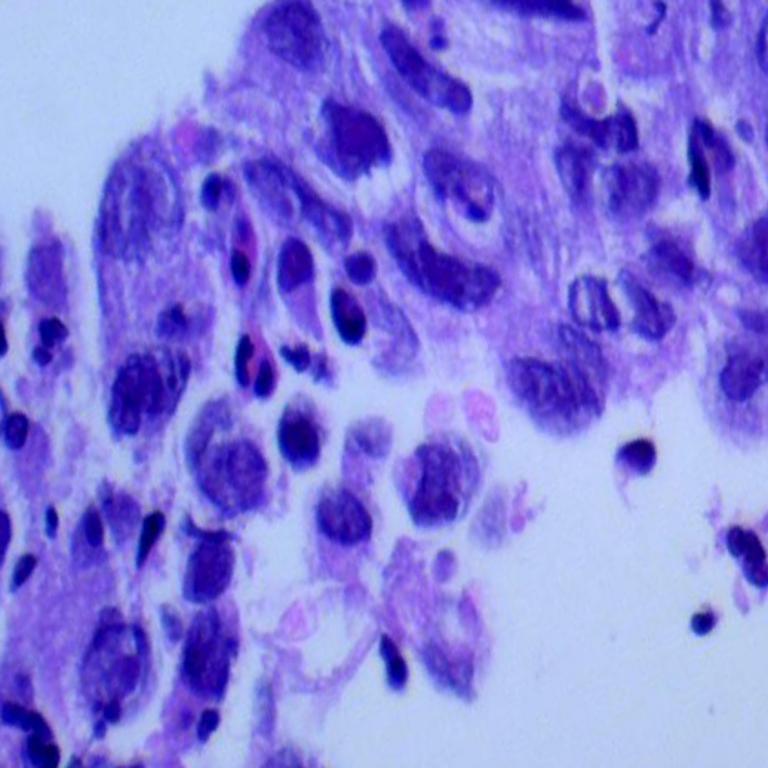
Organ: lung
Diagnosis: adenocarcinomas